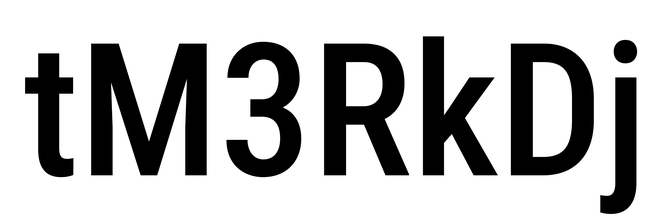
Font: Roboto_Condensed_Medium